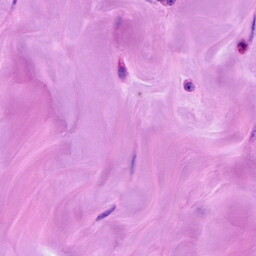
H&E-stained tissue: Breast